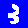
Digit: 3